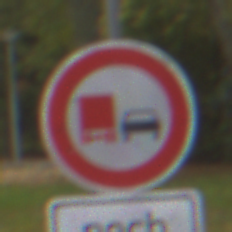
Verkehrszeichen: UeberholverbotKraftfahrzeuge
Zusatzzeichen unten: LaengeEinerStrecke3
Umgebung: Outdoor, Nature
Tageszeit: Midday
Wetter: Overcast
Licht: Natural
Jahreszeit: Autumn
Kontrast: LowContrast